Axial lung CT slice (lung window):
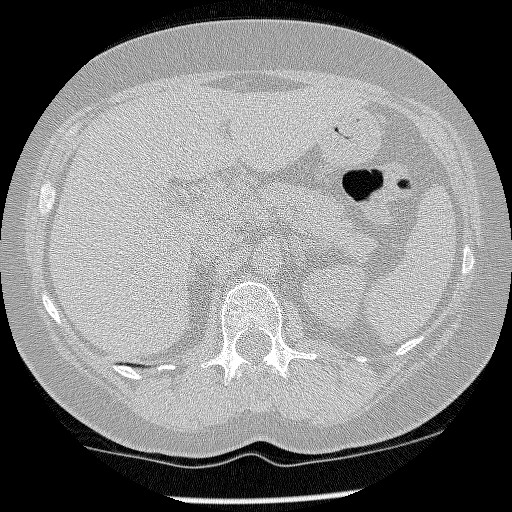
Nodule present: no